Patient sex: M
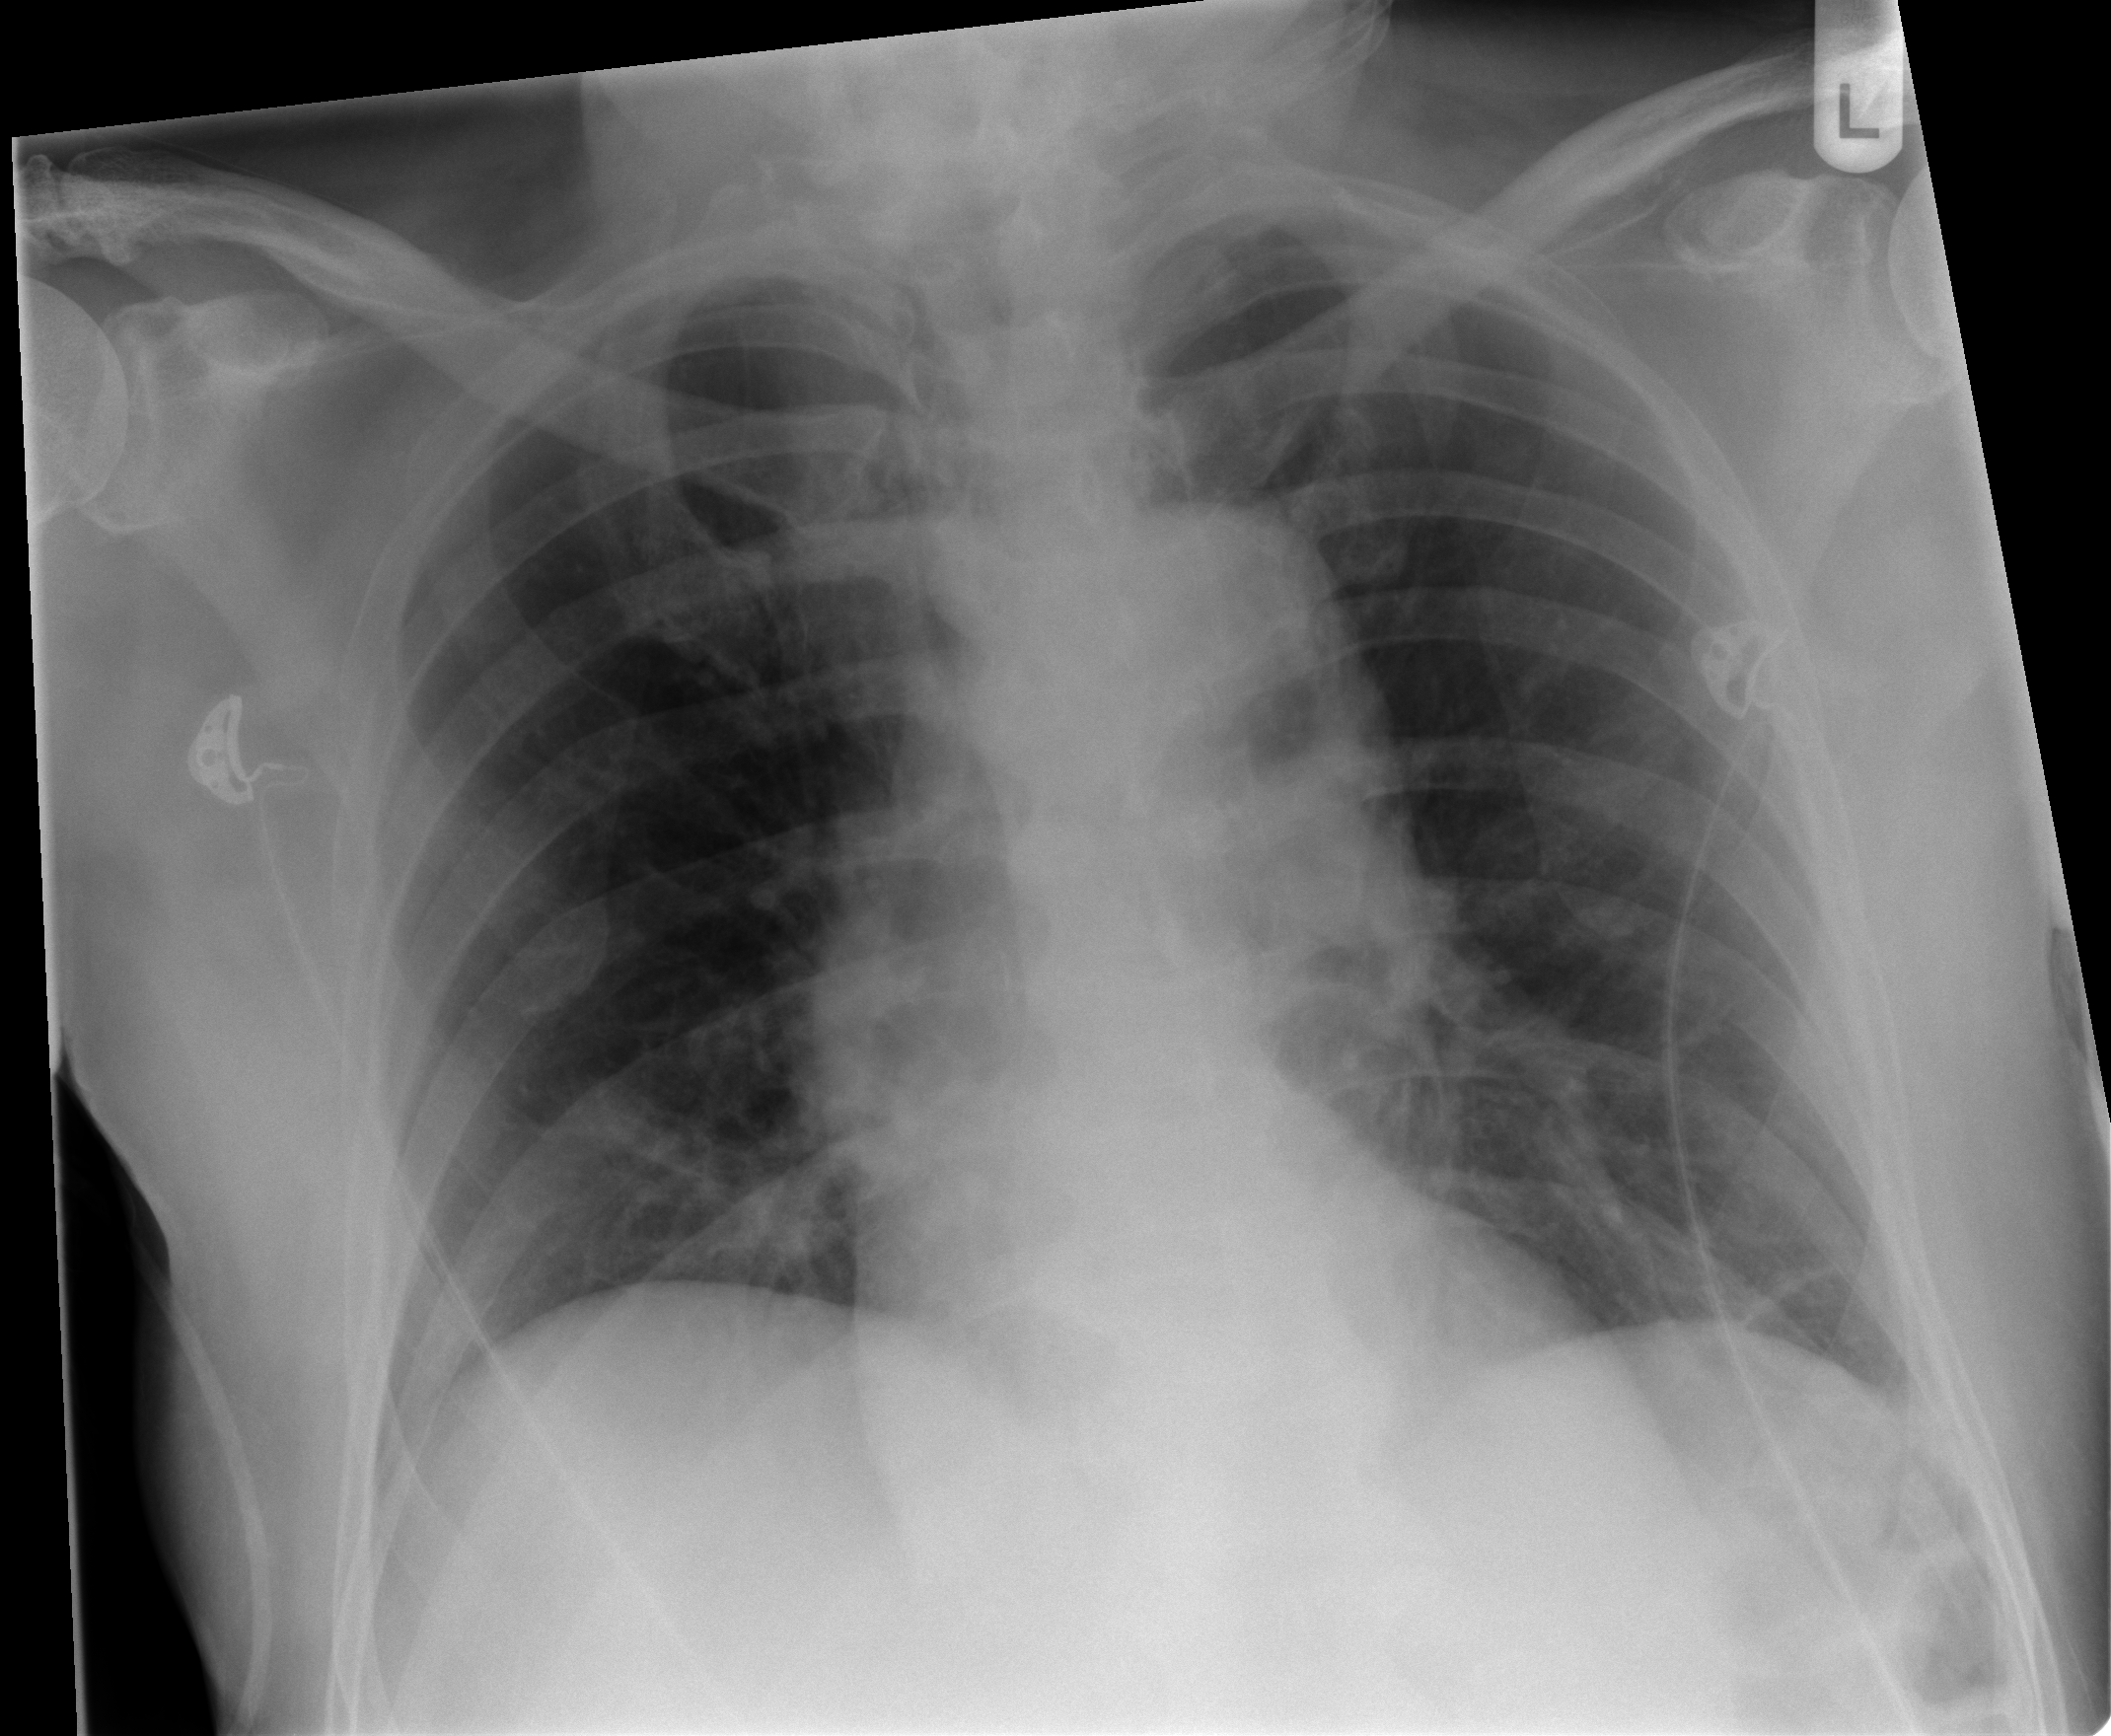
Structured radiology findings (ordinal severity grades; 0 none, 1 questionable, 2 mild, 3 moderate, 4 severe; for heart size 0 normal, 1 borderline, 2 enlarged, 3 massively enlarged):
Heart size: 0
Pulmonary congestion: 0
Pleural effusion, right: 0
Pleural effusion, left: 0
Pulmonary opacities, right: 0
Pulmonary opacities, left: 0
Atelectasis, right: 1
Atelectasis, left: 1